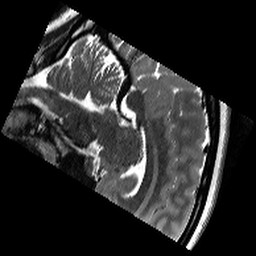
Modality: T2w
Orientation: sagittal
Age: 19
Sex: female
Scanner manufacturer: siemens
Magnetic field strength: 3 T
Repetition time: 11.39 s
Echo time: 0.09 s